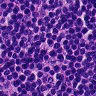
Metastatic tissue present: no